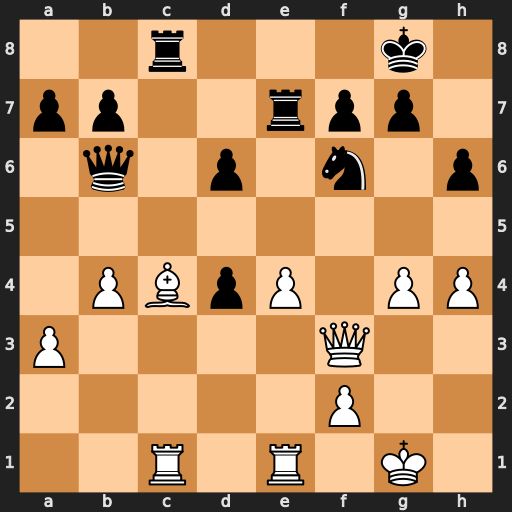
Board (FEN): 2r3k1/pp2rpp1/1q1p1n1p/8/1PBpP1PP/P4Q2/5P2/2R1R1K1
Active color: w
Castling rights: -
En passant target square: -
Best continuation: Bxf7+ Kxf7 Rxc8